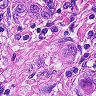
Metastatic tissue present: yes